Field crop: tomato
Growth stage: 1
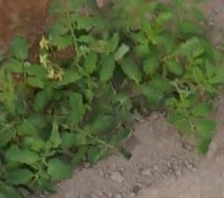
Species: tomato